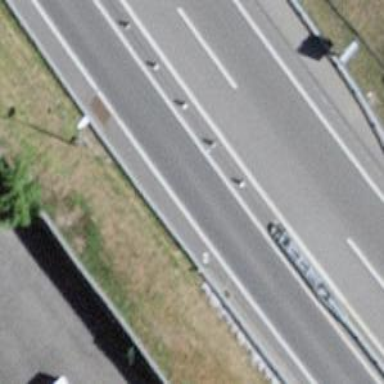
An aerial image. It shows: Bollard.